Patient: sex M, age 60
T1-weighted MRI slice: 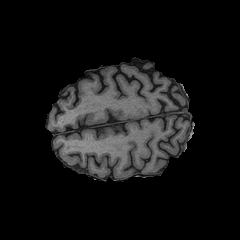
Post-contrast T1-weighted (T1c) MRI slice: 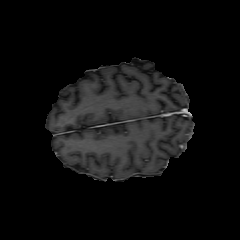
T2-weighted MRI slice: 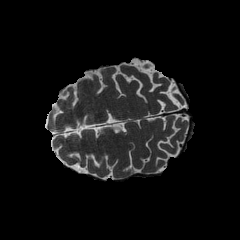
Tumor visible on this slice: no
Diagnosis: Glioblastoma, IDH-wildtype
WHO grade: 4